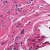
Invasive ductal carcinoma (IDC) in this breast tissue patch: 0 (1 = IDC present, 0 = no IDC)